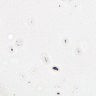
Metastatic tissue present: no